Question: I have the following controls embedding (not inheritance, just placing):

Native TextBlock is placed in MyMiddleControl, which is placed in MyGlobalControl.
MyMiddleControl has a DependencyPropery "GroupName", which is binded to TextBox.Text.
MyGlobalControl has a public property "MyText, which is binded to MyMiddleControl.GroupName.
XAML:
'''
<UserControl x:Class="MyMiddleControl"
...
DataContext="{Binding RelativeSource={RelativeSource Mode=Self}}">
<TextBlock Text="{Binding Path=GroupName}"/>
</UserControl>
'''
with
'''
public static readonly DependencyProperty GroupNameProperty =
DependencyProperty.Register("GroupName", typeof(string),
typeof(MyMiddleControl),
new PropertyMetadata("default"));
public string GroupName
{
get { return (string)GetValue(GroupNameProperty); }
set { SetValue(GroupNameProperty, value); }
}
'''
and
'''
<UserControl x:Class="MyGlobalControl"
...
DataContext="{Binding RelativeSource={RelativeSource Mode=Self}}">
<MyMiddleControl GroupName="{Binding MyText}"... />
</UserControl>
'''
with
'''
public string _myText = "myDef";
public string MyText
{
get { return _myText ; }
set { _myText = value; }
}
'''
Problem #1. When I run the program I see "default" in the textblock instead of "myDef".
Problem #2. I have the button which do:
'''
private void TestButton_Click(object sender, RoutedEventArgs e)
{
MyText = "TestClick";
}
'''
The result is the same: "default".
Why? :(
I forget to say. If I do
'''
<UserControl x:Class="MyGlobalControl"
...
DataContext="{Binding RelativeSource={RelativeSource Mode=Self}}">
<MyMiddleControl GroupName="FixedTest"... />
</UserControl>
'''
It works fine.
The sample project with changes from the first answer: <URL>.
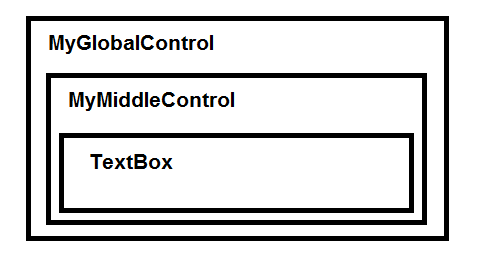
Answer: you must implement INotifyPropertyChanged to notify changes for a binded property
'''
public class SampleData : INotifyPropertyChanged
{
public SampleData ()
{
this.MyText = "myDef";
}
public string _myText;
public string MyText
{
get { return _myText ; }
set {
_myText = value;
this.RaisePropChanged("MyText");
}
}
public event PropertyChangedEventHandler PropertyChanged;
public void RaisePropChanged(string name) {
var eh = this.PropertyChanged;
if (eh != null) {
eh(this, new PropertyChangedEventArgs(name));
}
}
}
'''
hope that helps
try following solution with setting x:Name and DataContext in code behind
'''
public partial class MyMiddleControl : UserControl
{
public MyMiddleControl() {
this.DataContext = this;
this.InitializeComponent();
}
public static readonly DependencyProperty GroupNameProperty =
DependencyProperty.Register("GroupName", typeof(string),
typeof(MyMiddleControl),
new PropertyMetadata("default"));
public string GroupName {
get { return (string)this.GetValue(GroupNameProperty); }
set { this.SetValue(GroupNameProperty, value); }
}
}
<UserControl x:Class="TestBind.MyMiddleControl"
xmlns="http://schemas.microsoft.com/winfx/2006/xaml/presentation"
xmlns:x="http://schemas.microsoft.com/winfx/2006/xaml"
x:Name="middleControl">
<Grid>
<TextBlock Height="40" HorizontalAlignment="Left" Margin="45,23,0,0"
Name="textBlock1" Text="{Binding ElementName=middleControl, Path=GroupName}"
VerticalAlignment="Top" Width="203" />
</Grid>
</UserControl>
public partial class MyGlobalControl : UserControl, INotifyPropertyChanged
{
public MyGlobalControl() {
this.DataContext = this;
this.InitializeComponent();
this.MyText = "myDef";
}
public string _myText;
public string MyText {
get { return this._myText; }
set {
this._myText = value;
this.OnPropertyChanged("MyText");
}
}
public event PropertyChangedEventHandler PropertyChanged;
protected virtual void OnPropertyChanged(string propertyName) {
PropertyChangedEventHandler handler = this.PropertyChanged;
if (handler != null) {
handler(this, new PropertyChangedEventArgs(propertyName));
}
}
private void button1_Click(object sender, RoutedEventArgs e) {
this.MyText = "btnClick";
}
}
<UserControl x:Class="TestBind.MyGlobalControl"
xmlns="http://schemas.microsoft.com/winfx/2006/xaml/presentation"
xmlns:x="http://schemas.microsoft.com/winfx/2006/xaml"
xmlns:my="clr-namespace:TestBind"
x:Name="globalControl">
<Grid>
<my:MyMiddleControl HorizontalAlignment="Left"
Margin="24,82,0,0"
x:Name="myFloatTest"
GroupName="{Binding ElementName=globalControl, Path=MyText}"
VerticalAlignment="Top" />
<Button Content="Button"
Height="23"
HorizontalAlignment="Left"
Margin="296,65,0,0"
Name="button1"
VerticalAlignment="Top"
Width="75"
Click="button1_Click" />
</Grid>
</UserControl>
'''